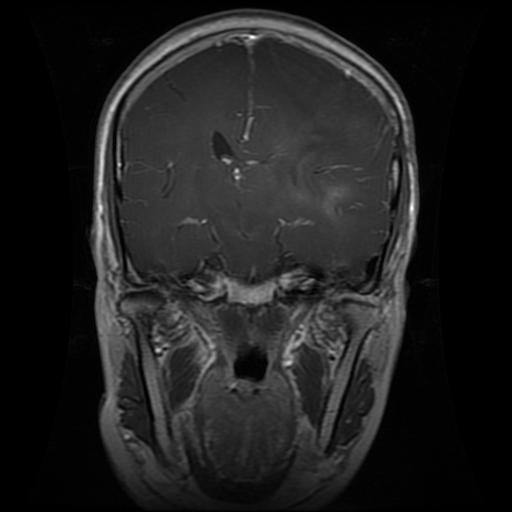
Label: glioma